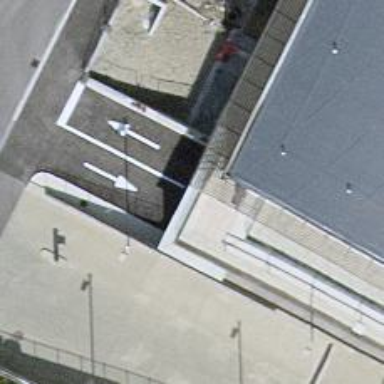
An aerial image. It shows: Parking entrance.